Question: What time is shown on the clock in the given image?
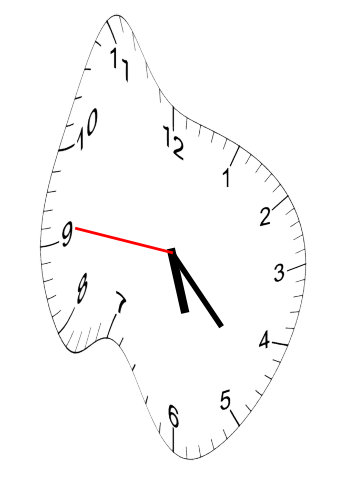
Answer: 05:22:46